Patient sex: M
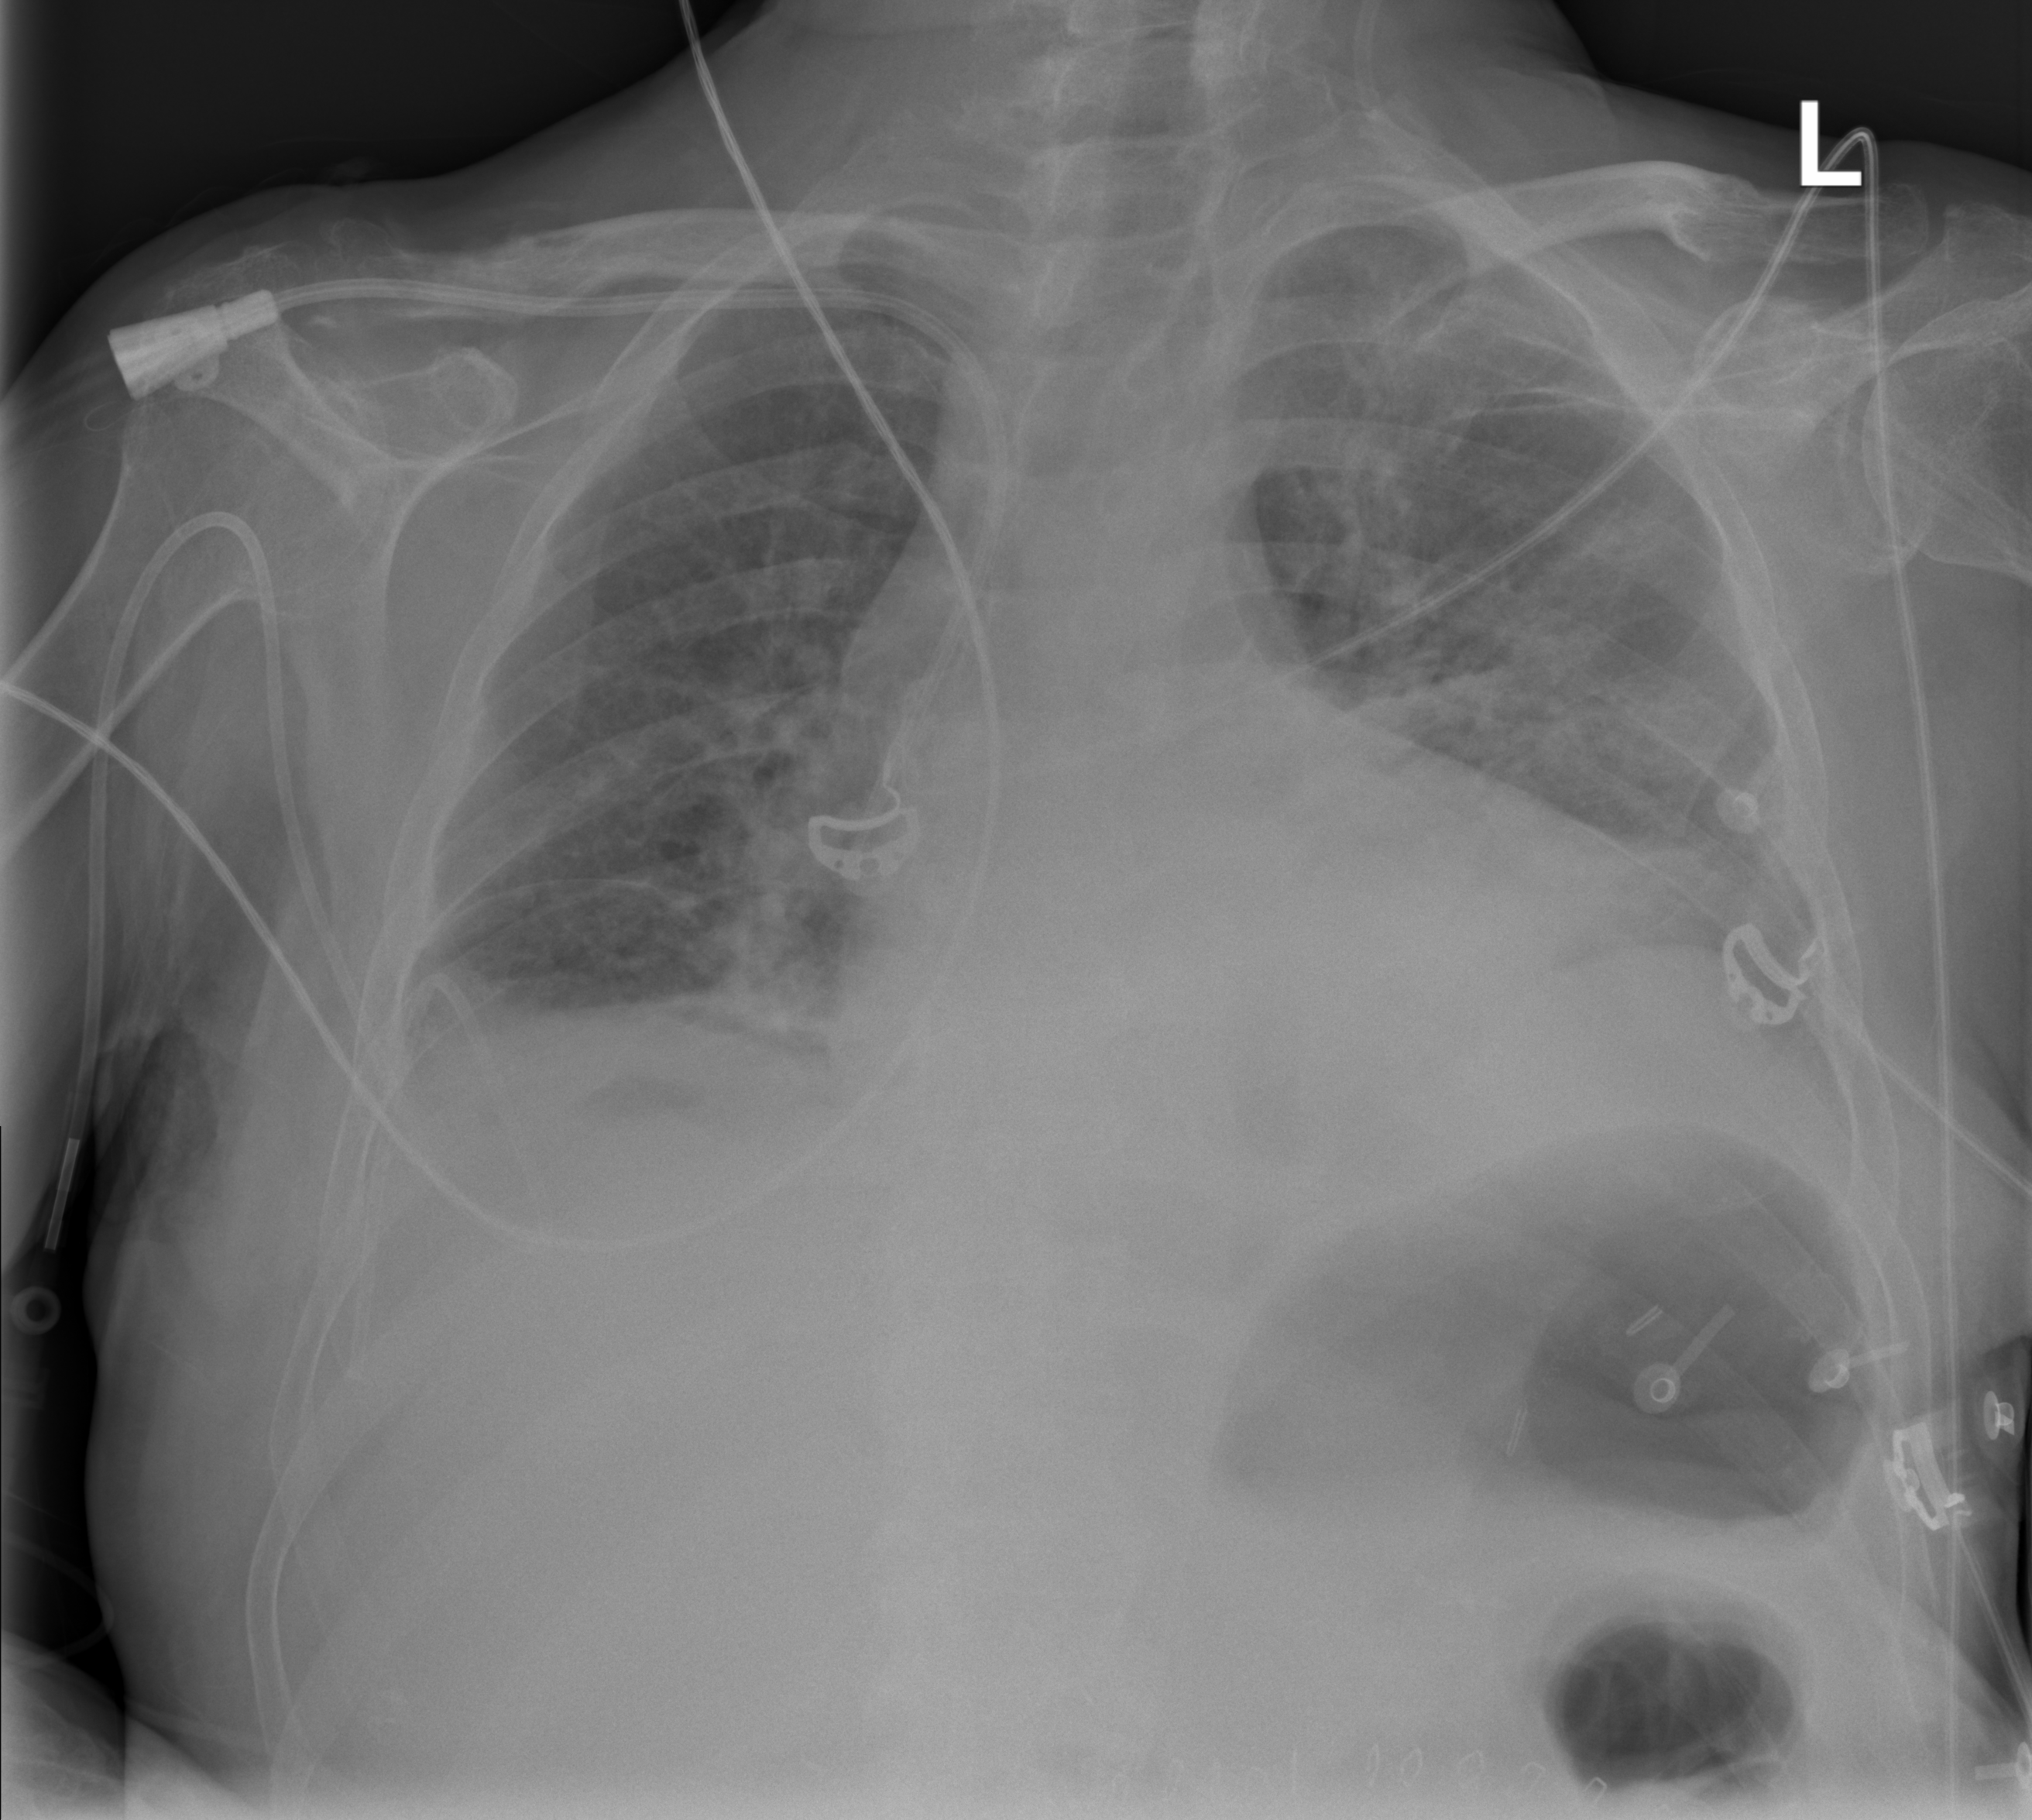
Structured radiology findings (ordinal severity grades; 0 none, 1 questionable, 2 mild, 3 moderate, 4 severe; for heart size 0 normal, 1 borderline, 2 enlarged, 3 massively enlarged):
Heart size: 2
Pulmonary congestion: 2
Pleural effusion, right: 2
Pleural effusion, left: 2
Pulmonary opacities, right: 0
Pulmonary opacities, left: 2
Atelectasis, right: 2
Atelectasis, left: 3